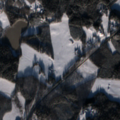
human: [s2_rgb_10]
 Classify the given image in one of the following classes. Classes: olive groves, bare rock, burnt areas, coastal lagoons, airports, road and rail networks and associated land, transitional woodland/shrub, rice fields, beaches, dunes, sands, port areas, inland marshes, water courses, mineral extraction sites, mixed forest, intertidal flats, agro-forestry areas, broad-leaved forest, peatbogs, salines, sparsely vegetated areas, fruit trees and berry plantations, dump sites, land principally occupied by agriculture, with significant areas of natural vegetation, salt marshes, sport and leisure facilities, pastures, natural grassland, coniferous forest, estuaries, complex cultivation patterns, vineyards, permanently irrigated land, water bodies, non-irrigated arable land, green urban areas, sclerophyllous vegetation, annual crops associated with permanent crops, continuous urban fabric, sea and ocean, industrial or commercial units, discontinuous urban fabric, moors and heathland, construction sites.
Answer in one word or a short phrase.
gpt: land principally occupied by agriculture, with significant areas of natural vegetation, broad-leaved forest, coniferous forest, mixed forest